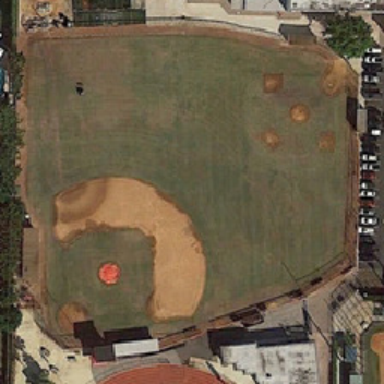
In addition to the two baseball fields and track and field fields there are square buildings of different sizes .